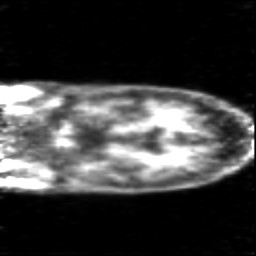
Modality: PET
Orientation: coronal
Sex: female
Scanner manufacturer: siemens